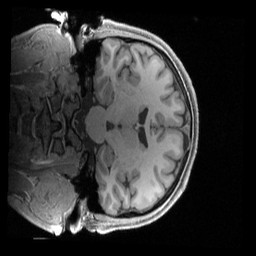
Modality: T1w
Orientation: coronal
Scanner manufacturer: siemens
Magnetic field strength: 3 T
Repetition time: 2.4 s
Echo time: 0.00222 s